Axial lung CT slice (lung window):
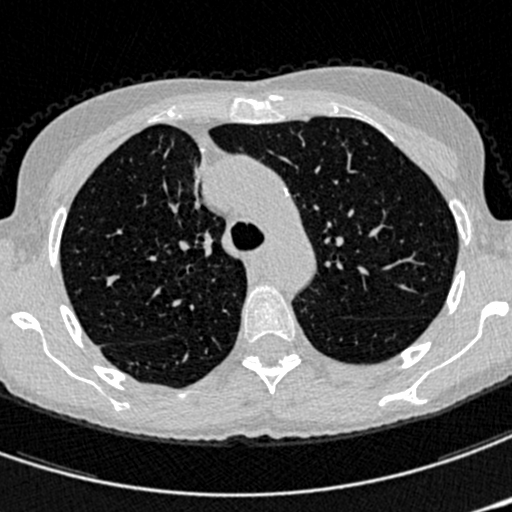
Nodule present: no